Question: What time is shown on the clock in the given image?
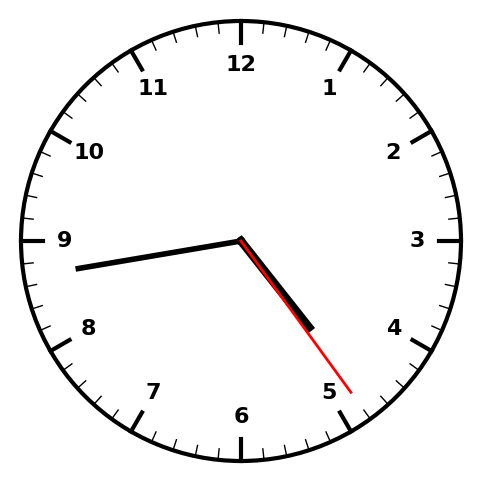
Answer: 04:43:24